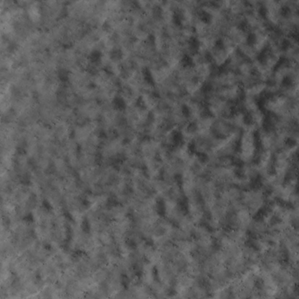
Label: non_frost